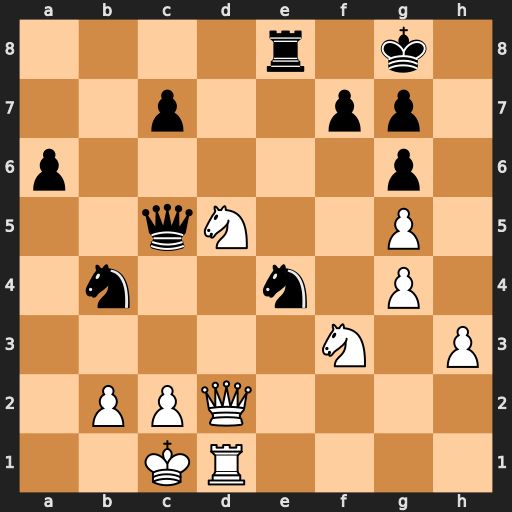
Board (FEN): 4r1k1/2p2pp1/p5p1/2qN2P1/1n2n1P1/5N1P/1PPQ4/2KR4
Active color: w
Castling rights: -
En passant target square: -
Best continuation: Qxb4 Qxb4 Nxb4